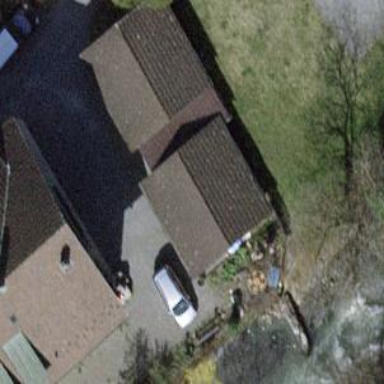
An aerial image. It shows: Group of garages.